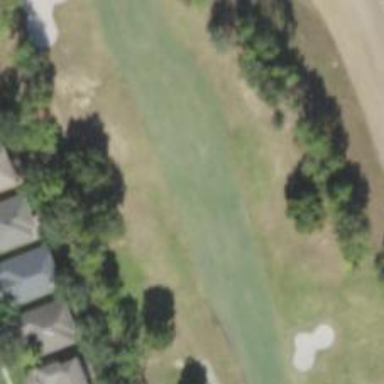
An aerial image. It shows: Golf hole.